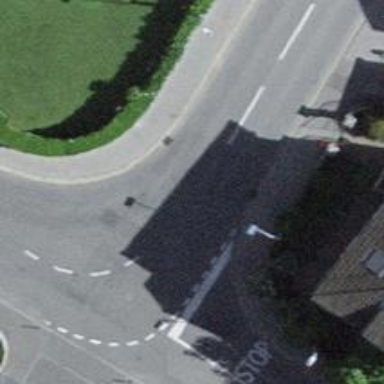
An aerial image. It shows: Zebra crossing on the road.